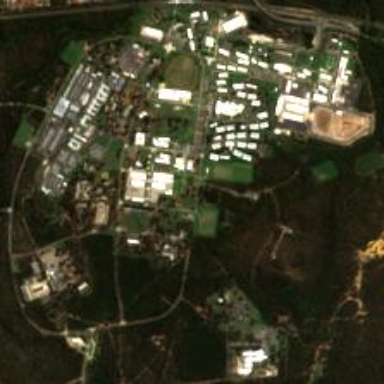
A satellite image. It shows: Military base.